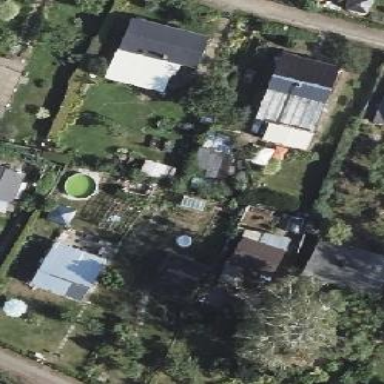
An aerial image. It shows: Plot in the allotments.